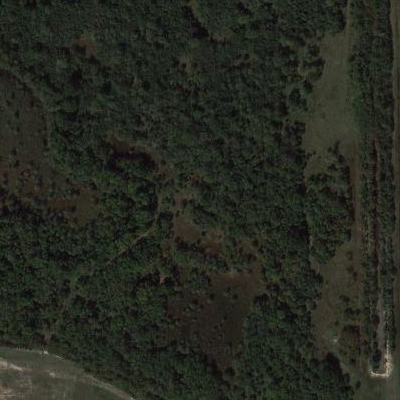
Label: Forest